Question: I have the following script that dumps a given array's contents
'''
function dump(obj) {
obj = obj || {};
var result = [];
$.each(obj, function (key, value) { result.push('"' + key + '":"' + value + '"'); });
return '{' + result.join(',') + '}';
}
'''
... but I don't understand the "array" functions of this. Can you tell me what I need to learn to comprehend what is going within the .each statement?
'e.values' below is an example of what obj looks like.

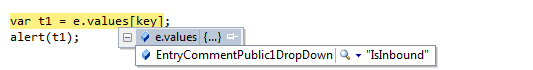
Answer: This is using jQuery for the 'each' <URL> to do the iterating. Here is what happens in your 'dump' 'function':
'''
function dump(obj) {
// If 'obj' is falsy then make 'obj' a new Object
obj = obj || {};
// Create a new Array
var result = [];
// Loop over each property in 'obj' and add
// "key":"val" String to the 'result' Array,
$.each(obj, function (key, value) { result.push('"' + key + '":"' + value + '"'); });
// Join the Array using "," as the delimiter and wrap
// this with { ... }. Example of arr.join():
// var arr = [1, 2, 3];
// console.log(arr.join(".")); // "1.2.3"
// console.log(arr.join("|")); // "1|2|3"
return '{' + result.join(',') + '}';
}
'''
If you need to get the key(s) of an arbitrary 'Object' you can use:
'''
function getKeys(obj) {
var keys = [],
i;
for (var i in obj) {
if (obj.hasOwnProperty(i)) {
keys.push(i);
}
}
return keys;
}
var keys = getKeys({key: "value"}); // ["key"]
'''
Here's a <URL>.
You could also have a look at Underscore.js's <URL>.